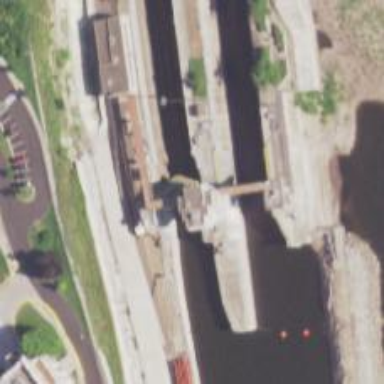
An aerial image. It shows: Lock gate along waterway.